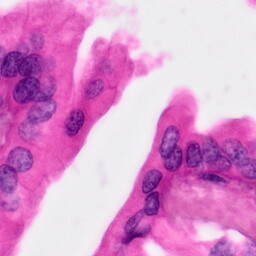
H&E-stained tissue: Pancreatic